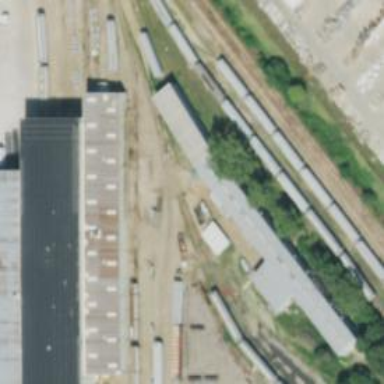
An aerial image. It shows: Railway yard used for maintenance purposes.